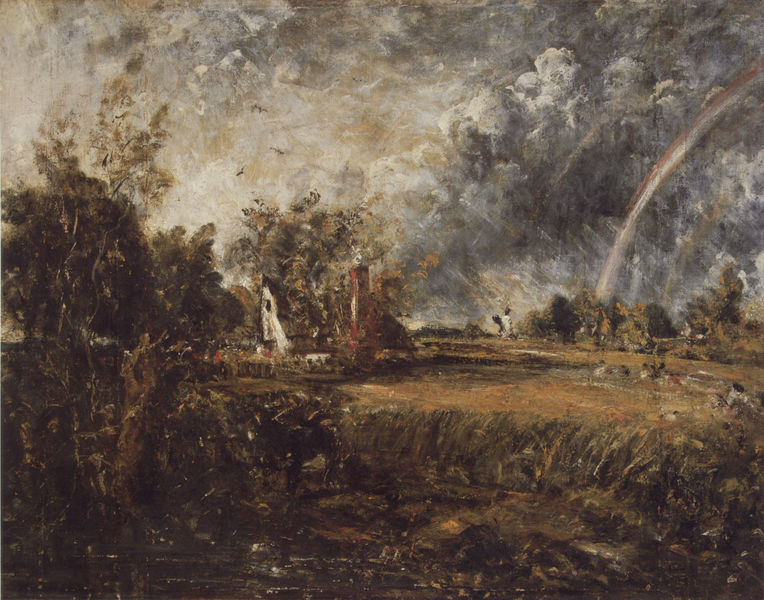
Titel: A Cottage at East Bergholt
Künstler: John Constable
Standort: Liverpool
Institution: National Museums and Galleries on Merseyside
Schlagwörter: baum, blau, dunkel, gemälde, gewitter, himmel, laub, schatten, vogel, wasser, weiß, wolken, bäume, gelb, grün, impressionismus, landschaft, menschen, see, teich, äste, braun, fenster, grau, hell, holz, licht, orange, schwarz, dach, gras, haus, rot, tier, tiere, wiese, zaun, expressionismus, malerei, steine, öl, ast, bach, feld, gräser, horizont, natur, vögel, weide, wind, busch, büsche, hütte, pastos, sonne, sträucher, realismus, england, esel, kamin, pferd, schornstein, turm, weiher, garten, bewegt, düster, bogen, getreide, dorf, kuh, bauernhof, hof, constable, naturgewalt, sturm, unwetter, wetter, wild, ölfarben, kornfeld, regen, ruine, helligkeit, lanschaft, rinde, bauernhaus, grad, slevogt, regenbogen, wehend, duster, dunkelö, bergholt, #dunkel